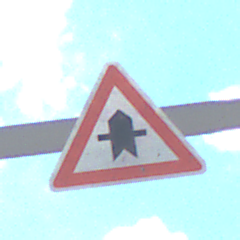
Verkehrszeichen: Vorfahrt
Umgebung: Outdoor, Nature
Tageszeit: Midday
Wetter: PartlyCloudy
Licht: Natural
Jahreszeit: NotSpecified
Kontrast: HighContrast